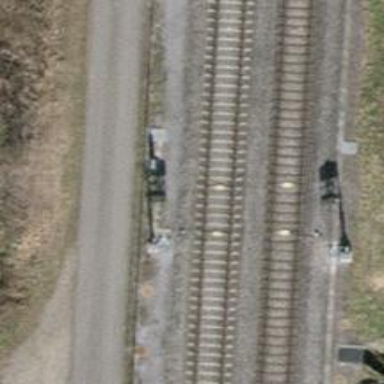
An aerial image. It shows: Railway signal.